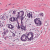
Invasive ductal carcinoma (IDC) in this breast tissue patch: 0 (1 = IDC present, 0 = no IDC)